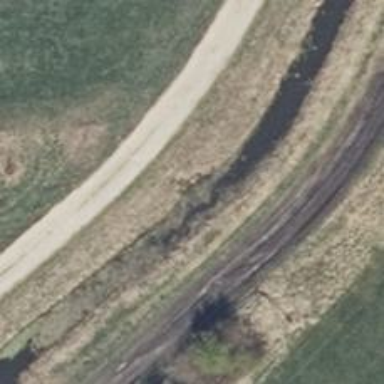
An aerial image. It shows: Culvert tunnel.